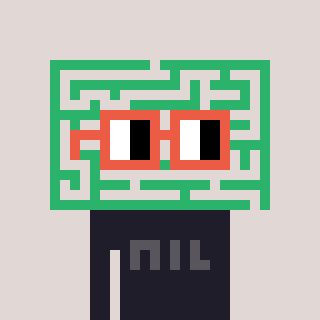
a pixel art character with square orange glasses, a maze-shaped head and a grayscale-colored body on a warm background